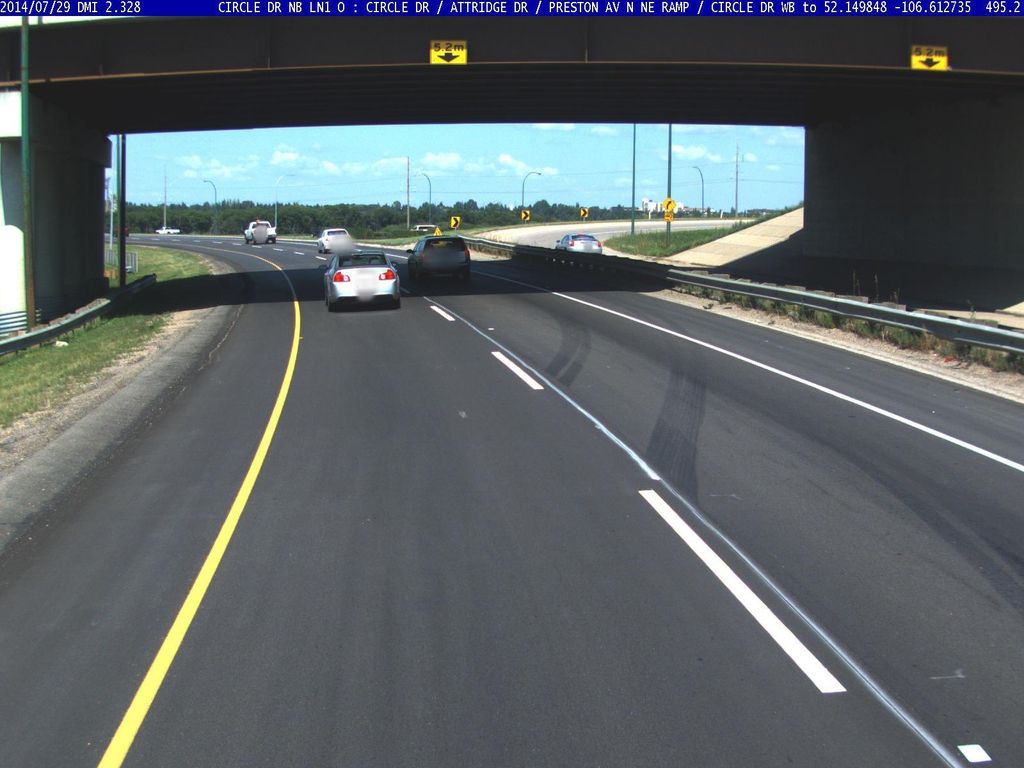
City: saskatoon